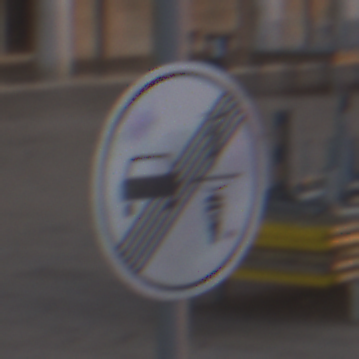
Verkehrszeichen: EndeVerbotUeberholenEinspurigeFahrzeuge
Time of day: SunriseSunset
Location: Outdoor (Urban)
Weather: Clear
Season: NotSpecified
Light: Natural